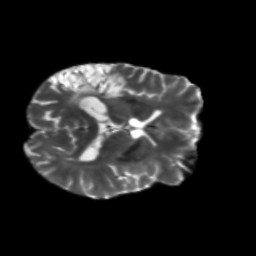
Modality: T2w
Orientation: axial
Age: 47
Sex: male
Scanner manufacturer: siemens
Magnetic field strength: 3 T
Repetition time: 5.47 s
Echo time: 0.0854 s